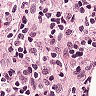
Metastatic tissue present: no